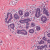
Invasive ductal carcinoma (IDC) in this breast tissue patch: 0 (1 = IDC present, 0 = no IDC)